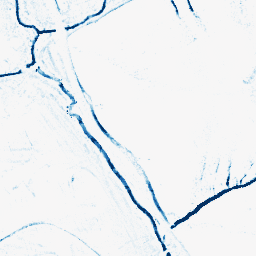
Category: morphological
Decomposition family: morphological_ellipse
Decomposition parameters: operation: closing
width: 5
height: 5
Upsampling method: regularized
Upsampling parameters: scale: 4
lambda_reg: 0.01
Upsampling scale: 4